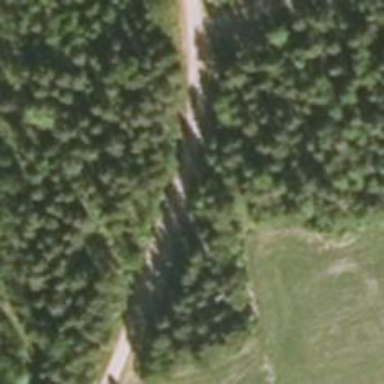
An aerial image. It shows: Unclassified road.